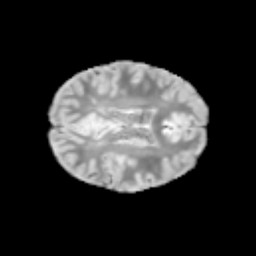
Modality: T2w
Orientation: axial
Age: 9
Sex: male
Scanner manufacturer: siemens
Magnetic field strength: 3 T
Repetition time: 3.8 s
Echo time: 0.07 s